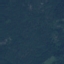
Land use / land cover class: Forest